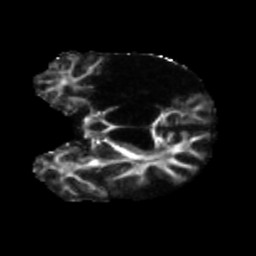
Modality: FA
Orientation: coronal
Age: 64
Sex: male
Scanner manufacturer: siemens
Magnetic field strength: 3 T
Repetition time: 5.47 s
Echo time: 0.0854 s